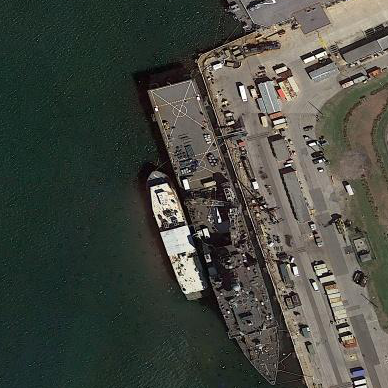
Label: combat